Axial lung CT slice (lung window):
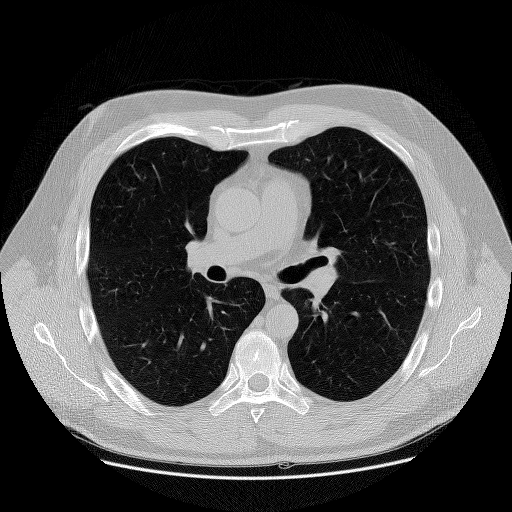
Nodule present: no